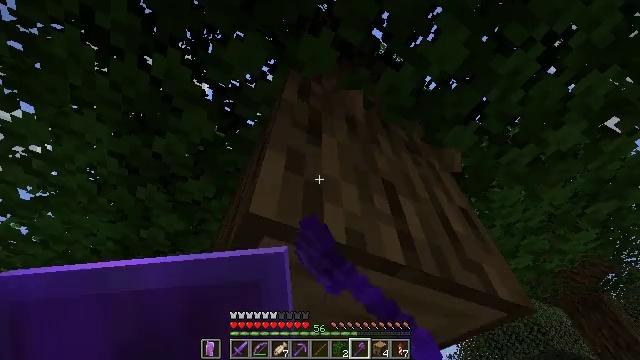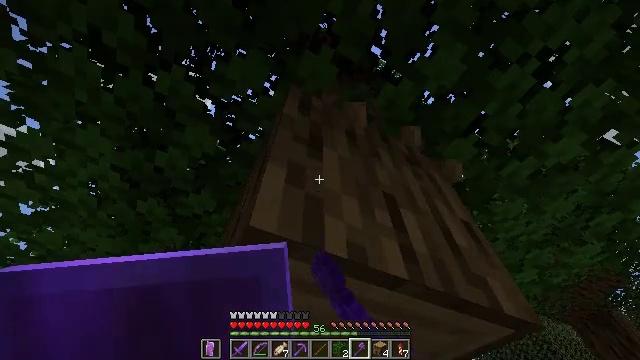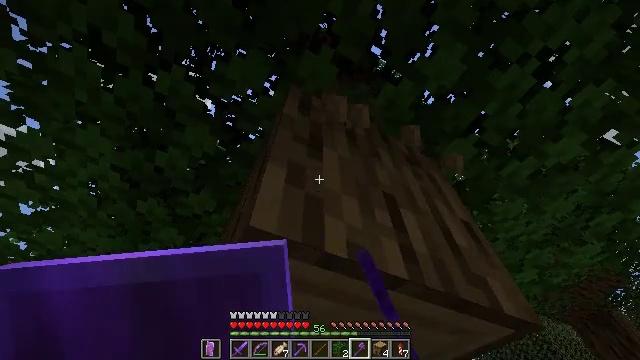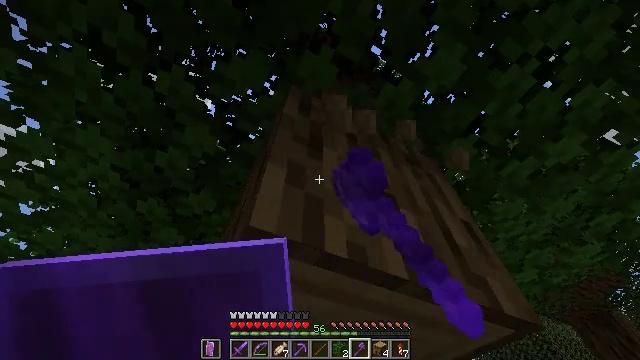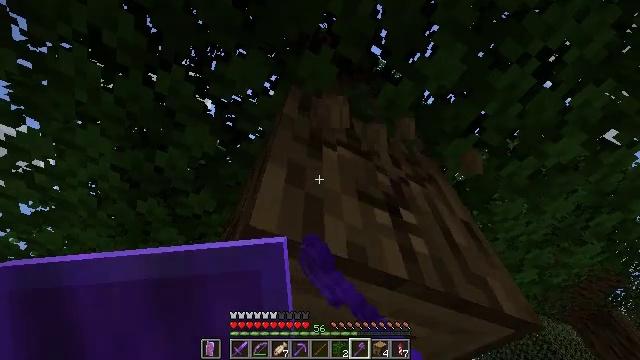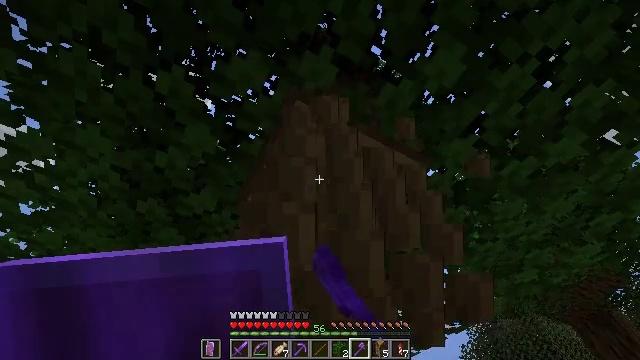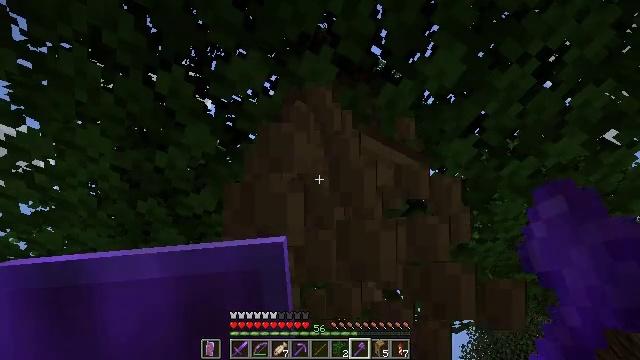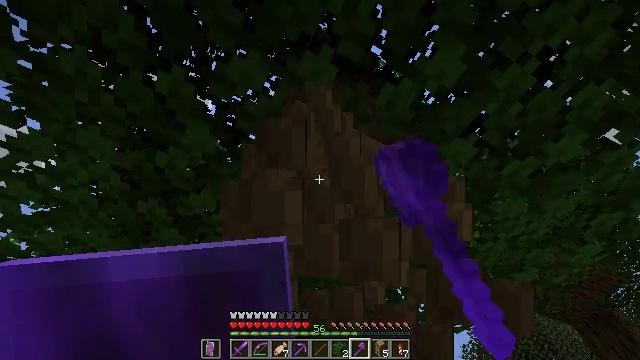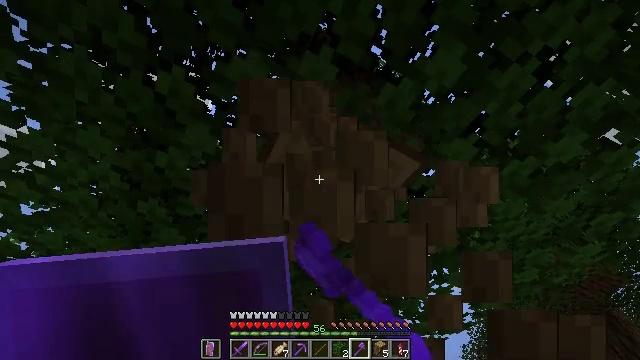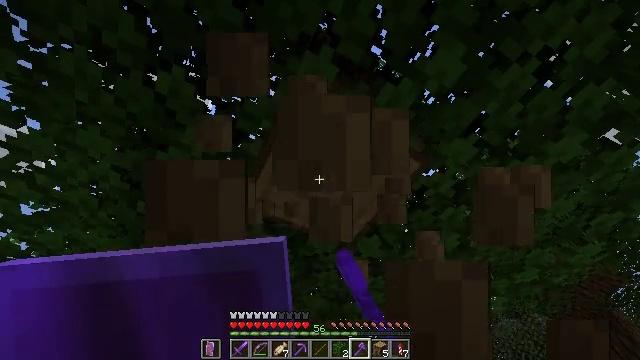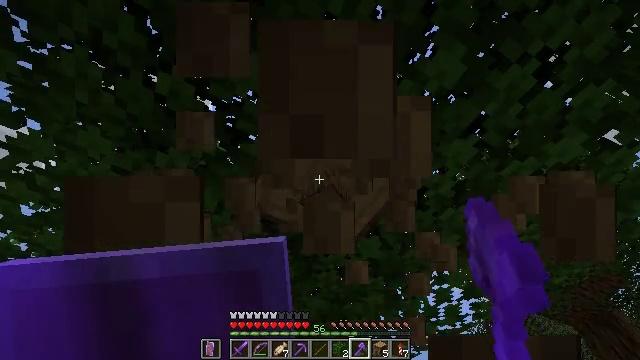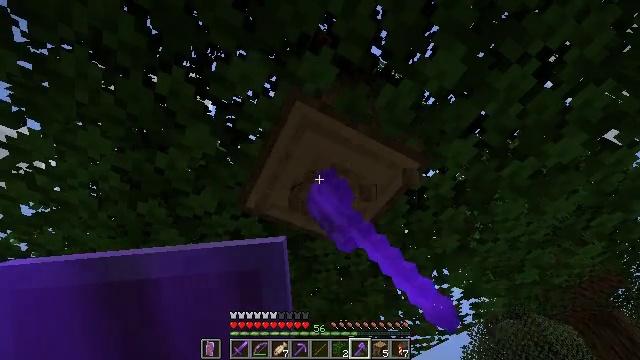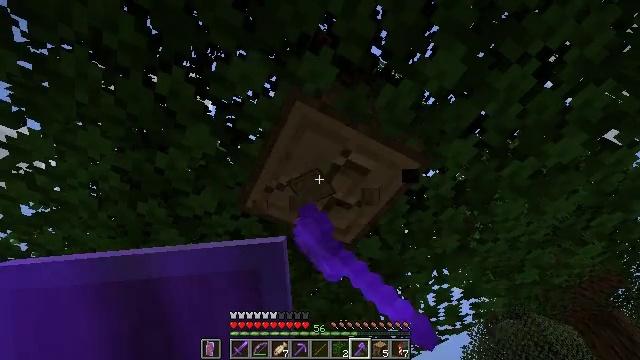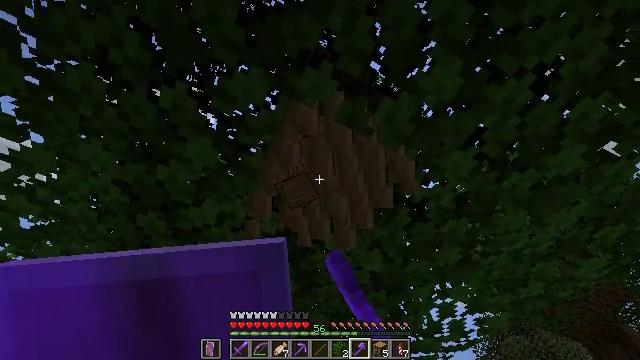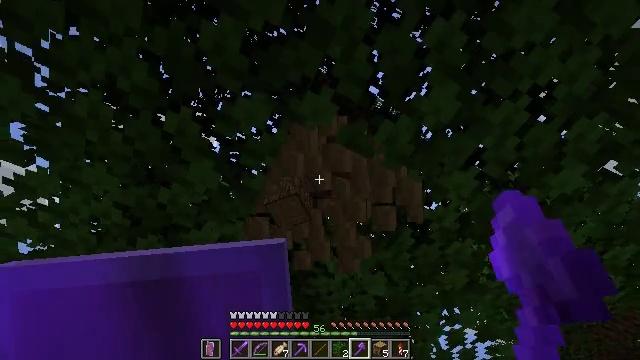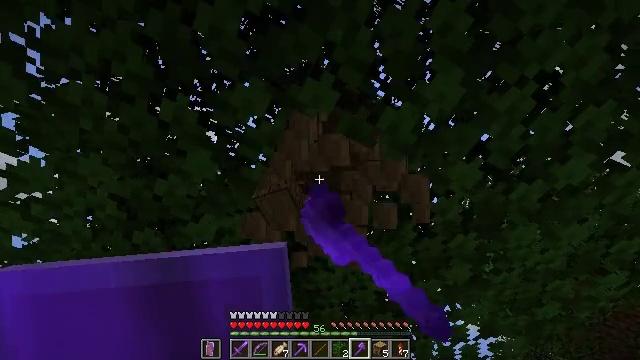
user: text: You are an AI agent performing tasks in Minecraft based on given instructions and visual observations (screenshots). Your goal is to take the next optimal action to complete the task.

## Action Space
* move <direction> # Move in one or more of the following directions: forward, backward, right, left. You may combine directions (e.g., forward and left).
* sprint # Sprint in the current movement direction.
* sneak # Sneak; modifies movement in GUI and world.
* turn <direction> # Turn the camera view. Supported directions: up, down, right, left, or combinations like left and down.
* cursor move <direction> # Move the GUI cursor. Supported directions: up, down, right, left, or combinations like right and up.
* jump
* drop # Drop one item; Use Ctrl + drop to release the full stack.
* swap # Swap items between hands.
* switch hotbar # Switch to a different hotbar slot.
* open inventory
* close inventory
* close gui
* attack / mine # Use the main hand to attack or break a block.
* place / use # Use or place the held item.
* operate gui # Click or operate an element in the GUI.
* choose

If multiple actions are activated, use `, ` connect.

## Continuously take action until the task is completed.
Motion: motion action
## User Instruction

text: Cut down the tree and harvest oak logs.
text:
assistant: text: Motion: turn up, attack / mine
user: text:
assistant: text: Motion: attack / mine
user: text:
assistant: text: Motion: attack / mine
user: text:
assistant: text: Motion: attack / mine
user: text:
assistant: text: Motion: attack / mine
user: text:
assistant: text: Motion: attack / mine
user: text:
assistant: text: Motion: attack / mine
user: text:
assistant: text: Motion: attack / mine
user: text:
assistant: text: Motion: attack / mine
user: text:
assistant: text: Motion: attack / mine
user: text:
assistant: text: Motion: attack / mine
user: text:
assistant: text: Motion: attack / mine
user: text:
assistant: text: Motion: turn up, attack / mine
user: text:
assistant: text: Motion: turn up, attack / mine
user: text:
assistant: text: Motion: move forward, attack / mine
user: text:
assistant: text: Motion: move forward, attack / mine, jump
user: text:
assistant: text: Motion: move forward, attack / mine, jump
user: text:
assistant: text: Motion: move forward, attack / mine, jump
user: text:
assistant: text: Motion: move forward, attack / mine
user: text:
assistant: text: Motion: move forward, attack / mine
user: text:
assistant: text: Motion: move forward, attack / mine
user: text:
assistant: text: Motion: attack / mine
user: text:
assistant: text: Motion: attack / mine
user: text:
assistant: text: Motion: attack / mine
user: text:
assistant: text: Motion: turn left and up, attack / mine
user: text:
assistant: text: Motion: turn left and up, attack / mine
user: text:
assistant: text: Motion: turn up, attack / mine
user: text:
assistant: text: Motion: attack / mine
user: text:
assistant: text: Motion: attack / mine
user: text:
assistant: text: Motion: attack / mine